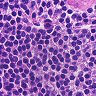
Metastatic tissue present: no